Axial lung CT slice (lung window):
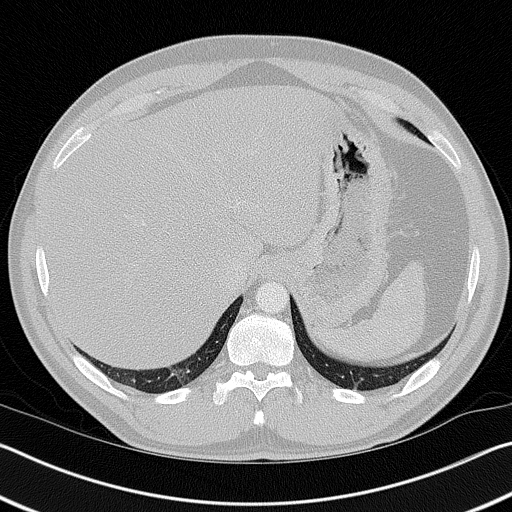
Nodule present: no